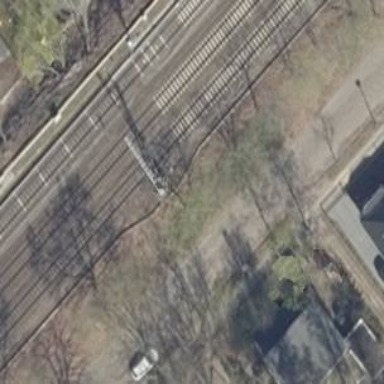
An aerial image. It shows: Railway milestone with catenary mast.